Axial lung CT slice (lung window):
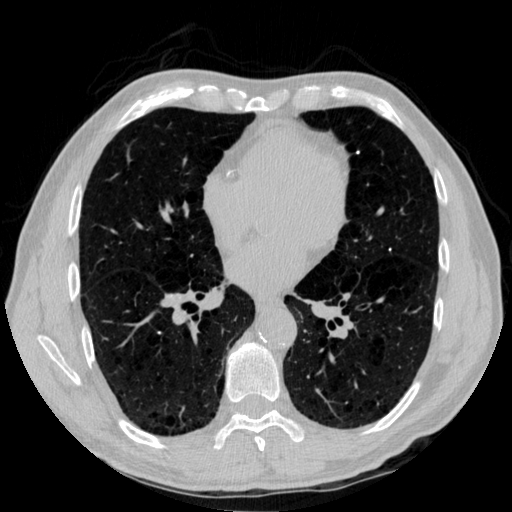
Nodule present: no